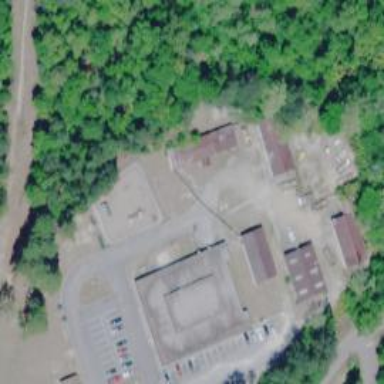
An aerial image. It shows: School.